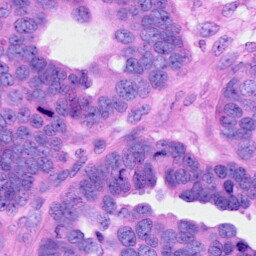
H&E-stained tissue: Ovarian